Field crop: maize
Growth stage: 2
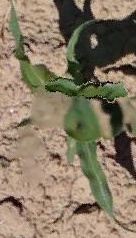
Species: maize